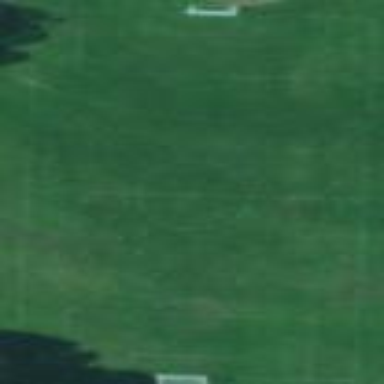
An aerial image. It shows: Soccer pitch for leisure land activities.